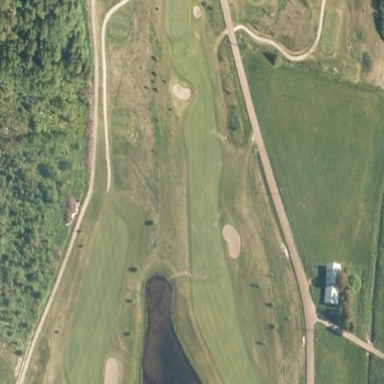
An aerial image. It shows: Rough grassy area used for golf.